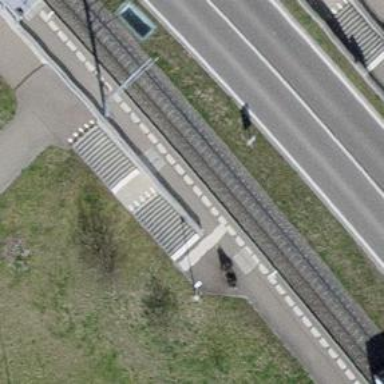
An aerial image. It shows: Footway road leading to railway platform.